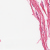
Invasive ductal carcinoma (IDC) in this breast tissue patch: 0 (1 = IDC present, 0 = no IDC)